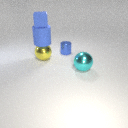
small blue rubber cube above large blue rubber cylinder